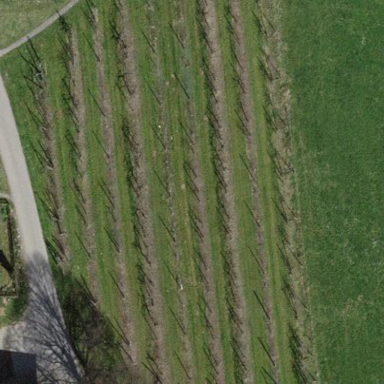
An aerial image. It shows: Orchard filled with cherry trees.